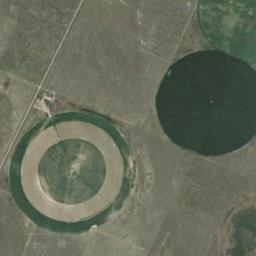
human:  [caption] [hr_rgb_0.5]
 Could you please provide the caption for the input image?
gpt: Two green and earthy circular fields .

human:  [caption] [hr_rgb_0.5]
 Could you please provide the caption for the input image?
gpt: Different round fields have different colours .

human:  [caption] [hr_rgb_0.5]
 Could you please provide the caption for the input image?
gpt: Two circle farmland are in the bare land .

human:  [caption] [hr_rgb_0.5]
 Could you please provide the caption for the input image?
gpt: Several circular farmlands with different colors are on the wasteland .

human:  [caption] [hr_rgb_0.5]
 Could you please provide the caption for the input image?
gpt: There are two cultivated circular farmlands of the same size .